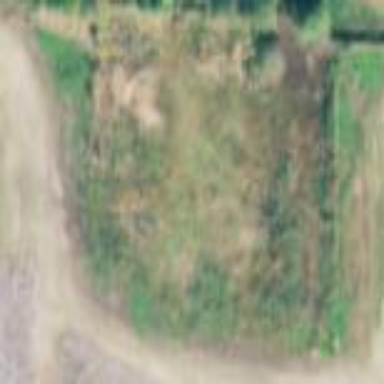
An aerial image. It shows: Beautiful wet meadow natural wetland.